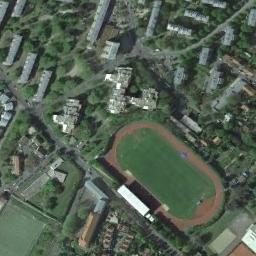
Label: ground_track_field